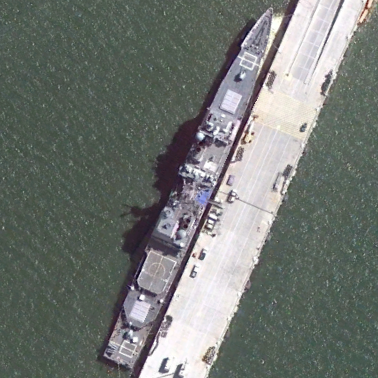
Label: cruiser